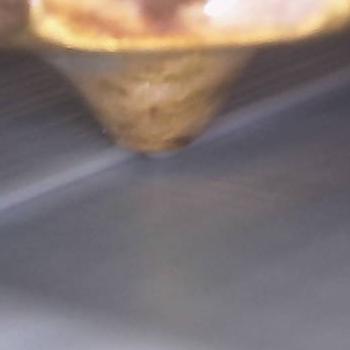
Flow rate: 70%